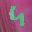
Label: 4